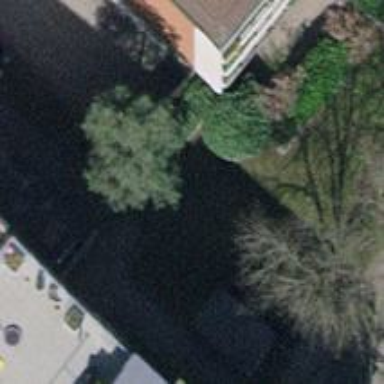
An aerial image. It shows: Parking area.